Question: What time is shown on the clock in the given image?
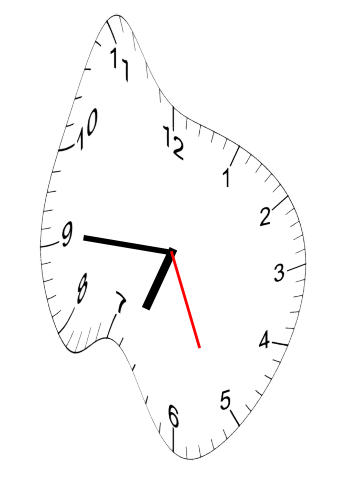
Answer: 06:45:26